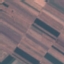
Land use / land cover: AnnualCrop